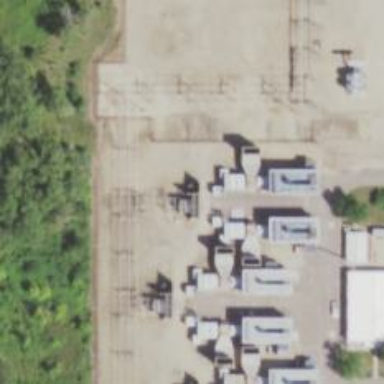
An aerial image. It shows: Gas turbine generator powered by gas.